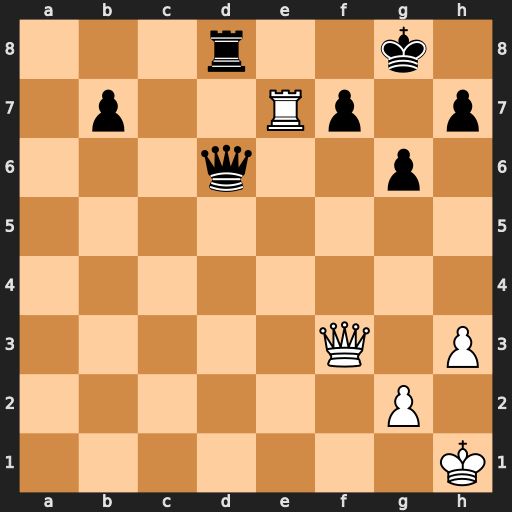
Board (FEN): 3r2k1/1p2Rp1p/3q2p1/8/8/5Q1P/6P1/7K
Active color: w
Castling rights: -
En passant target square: -
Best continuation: Qxf7+ Kh8 Qxh7#